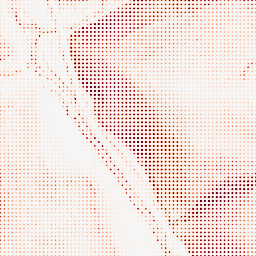
Category: morphological
Decomposition family: morphological_square
Decomposition parameters: operation: gradient
size: 3
Upsampling method: sinc_blackman
Upsampling parameters: scale: 8
kernel_size: 4
Upsampling scale: 8